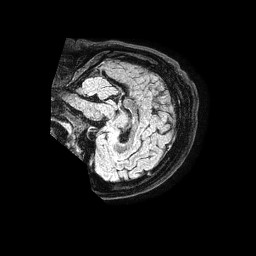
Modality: FLAIR
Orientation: sagittal
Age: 47
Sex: female
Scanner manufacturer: philips
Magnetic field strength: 1.5 T
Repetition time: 4.8 s
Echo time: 0.3 s